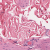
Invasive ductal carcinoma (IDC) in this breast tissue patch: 0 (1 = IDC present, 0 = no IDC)